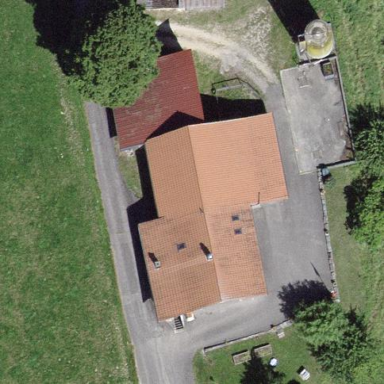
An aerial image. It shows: Farmyard area.